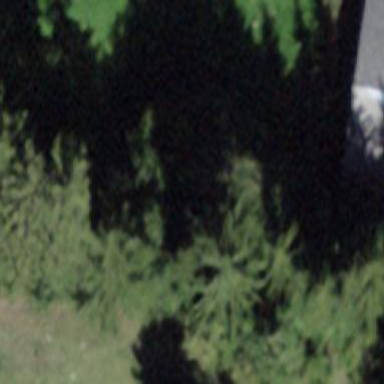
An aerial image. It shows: Forest area.